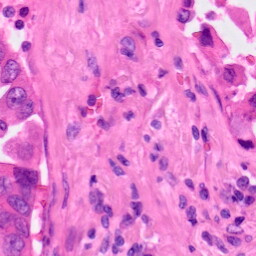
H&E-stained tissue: Lung